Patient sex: M
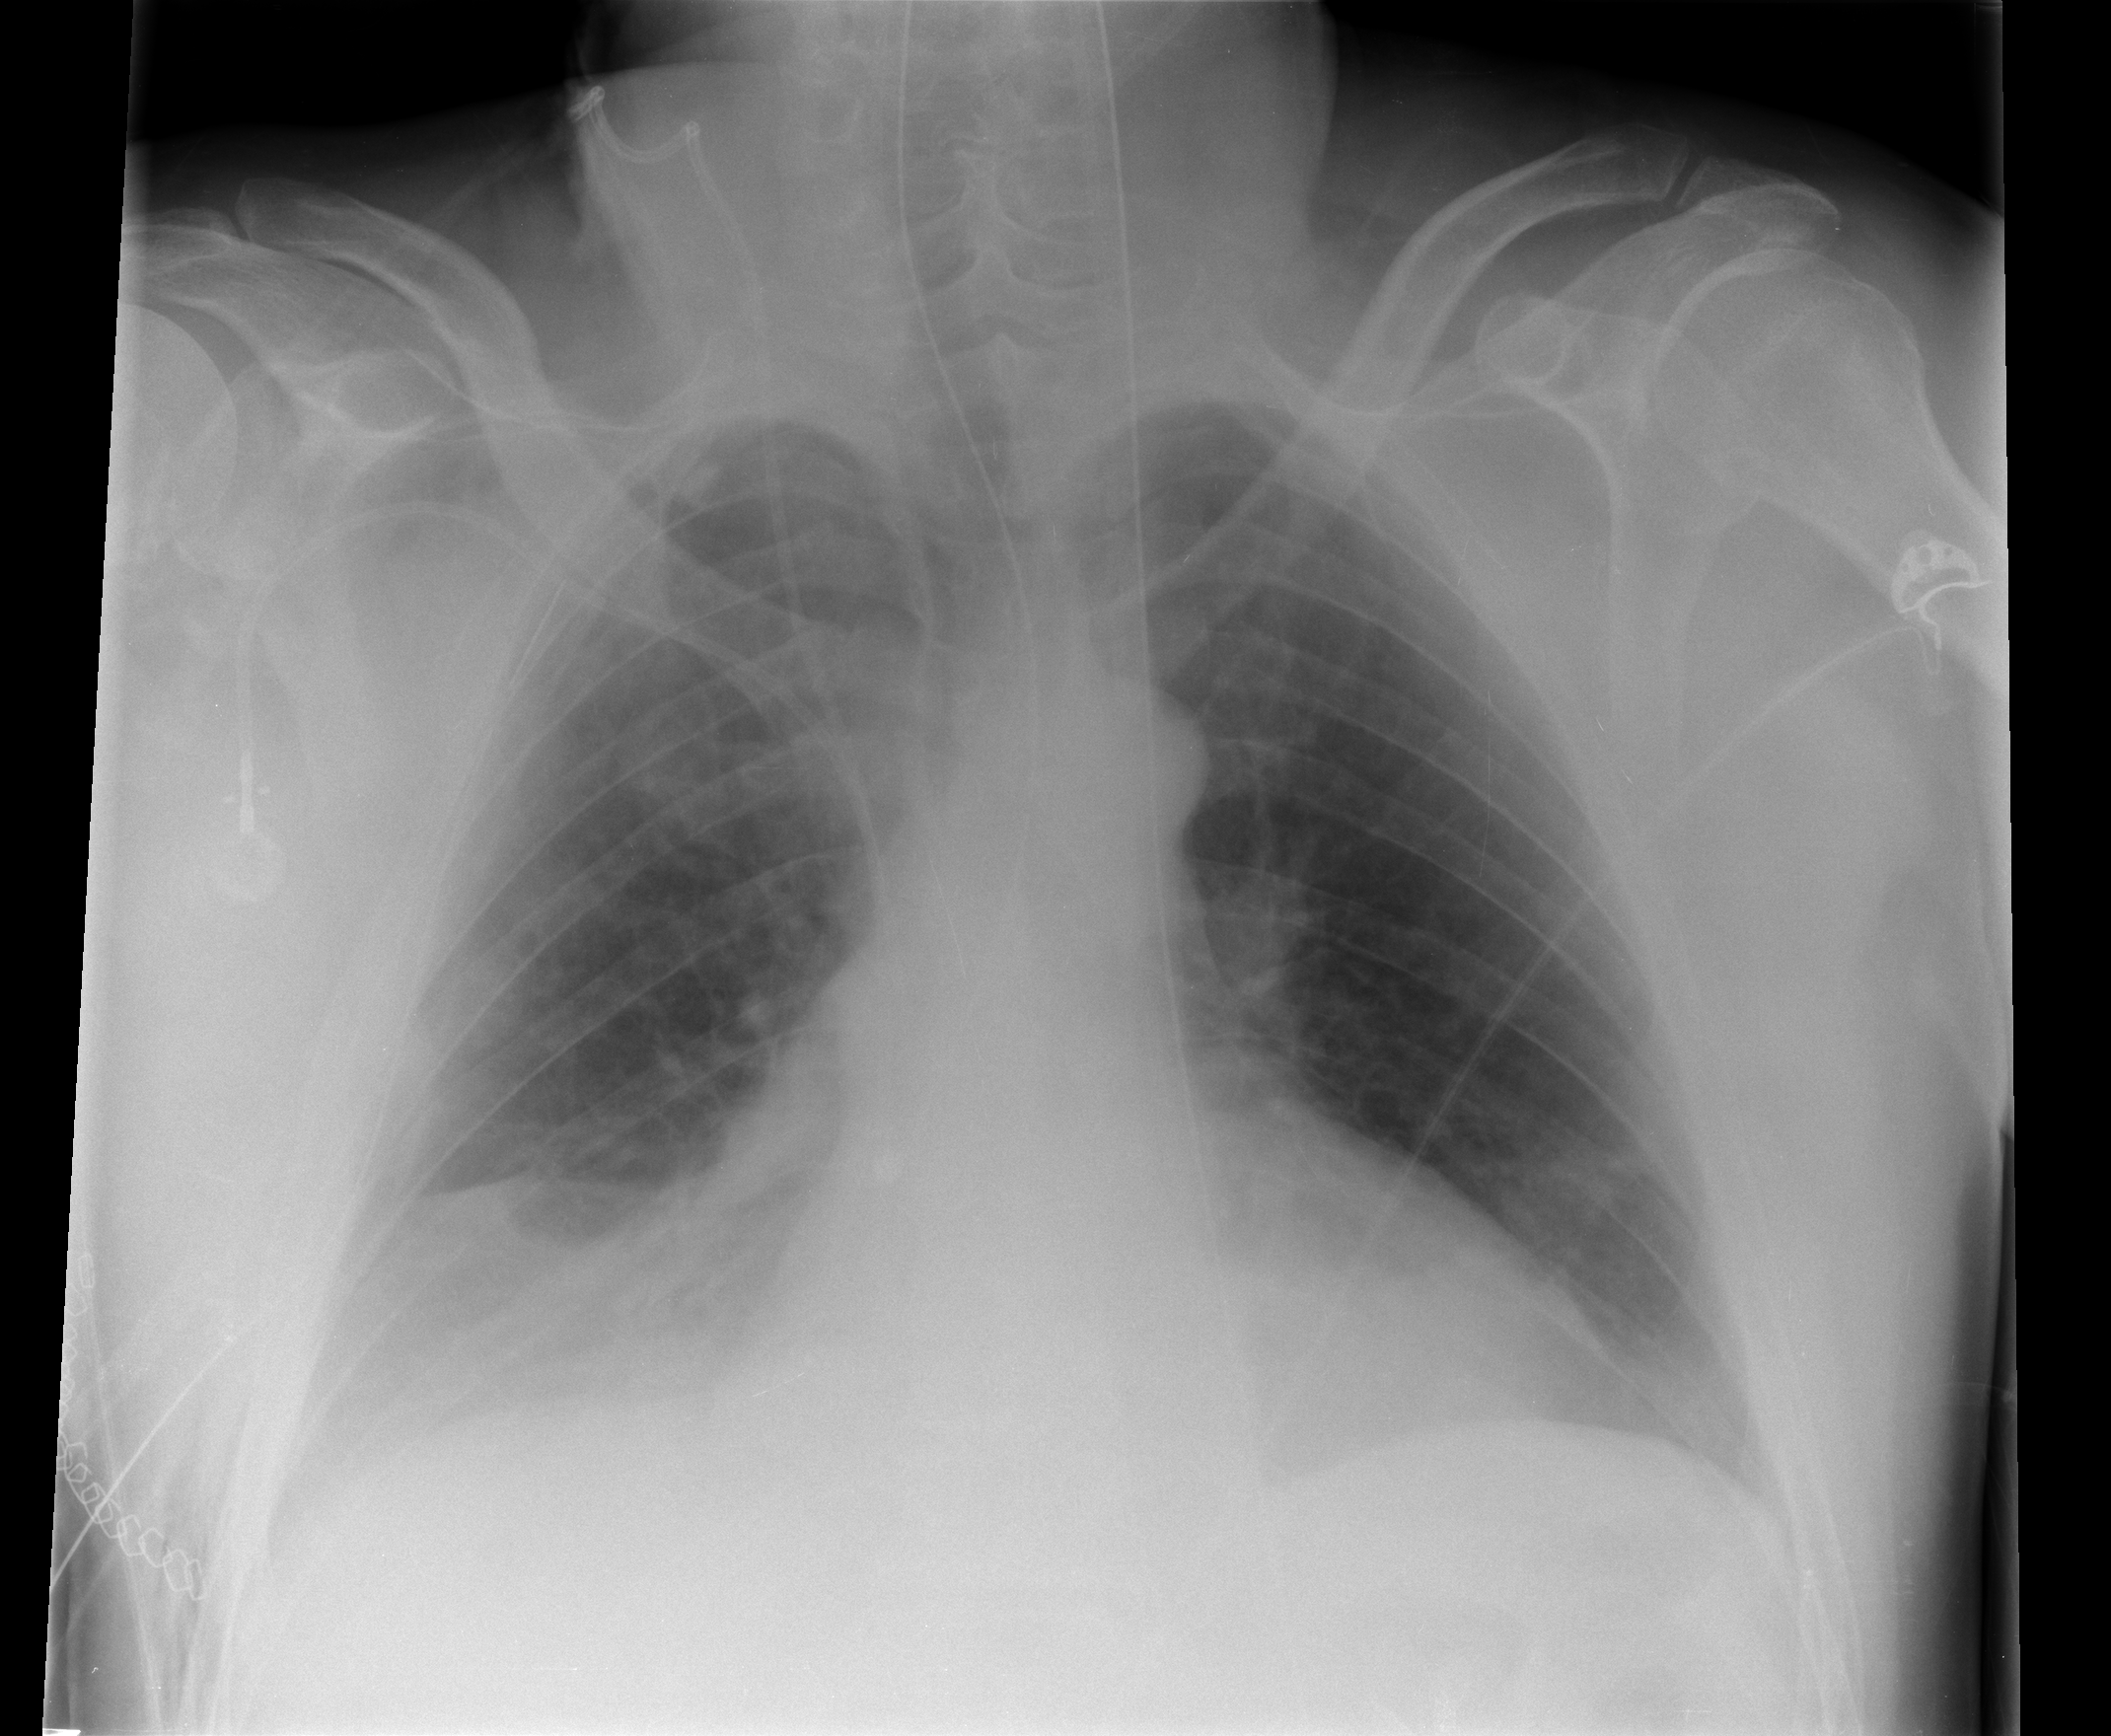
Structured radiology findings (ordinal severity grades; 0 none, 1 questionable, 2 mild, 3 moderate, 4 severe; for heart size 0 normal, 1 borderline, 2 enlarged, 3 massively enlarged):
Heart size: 2
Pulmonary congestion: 0
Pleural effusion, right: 2
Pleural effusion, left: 0
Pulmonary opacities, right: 2
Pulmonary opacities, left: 0
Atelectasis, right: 3
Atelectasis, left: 0